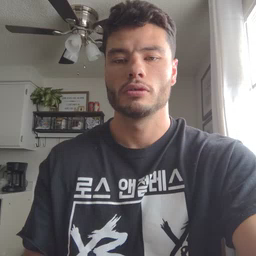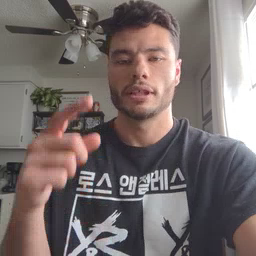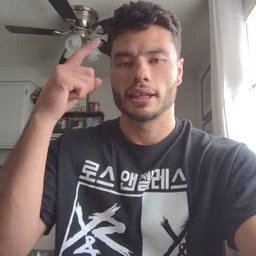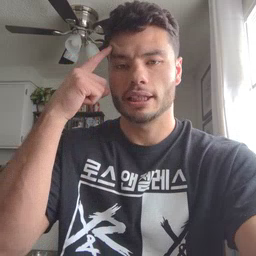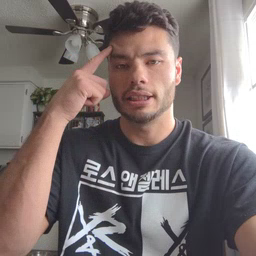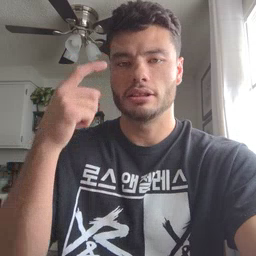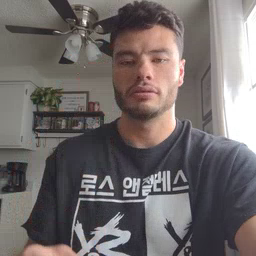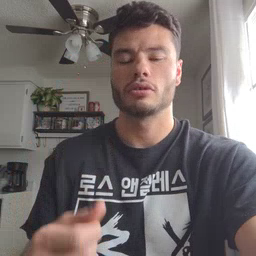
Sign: think